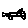
Label: car